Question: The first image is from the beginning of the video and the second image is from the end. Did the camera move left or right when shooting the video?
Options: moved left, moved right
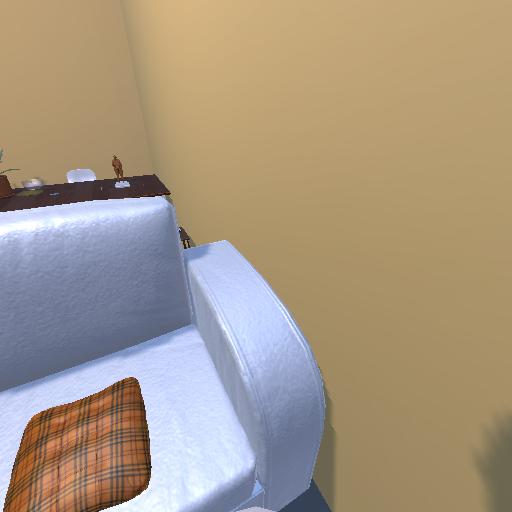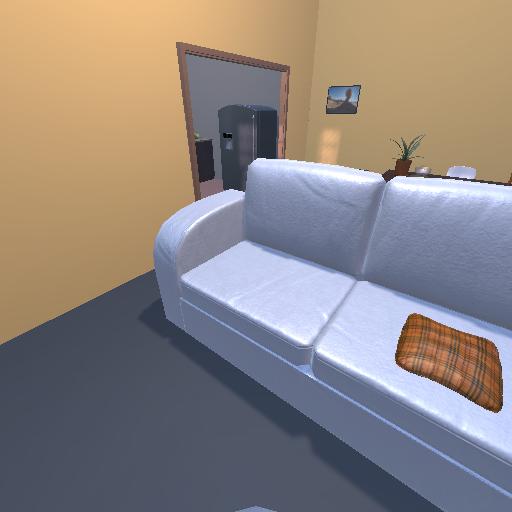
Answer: moved left